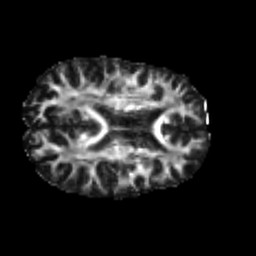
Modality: FA
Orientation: axial
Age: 22
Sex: male
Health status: healthy
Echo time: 0.074 s